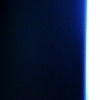
Label: space